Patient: sex M, age 68
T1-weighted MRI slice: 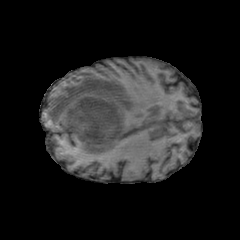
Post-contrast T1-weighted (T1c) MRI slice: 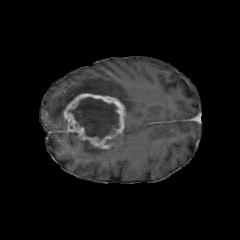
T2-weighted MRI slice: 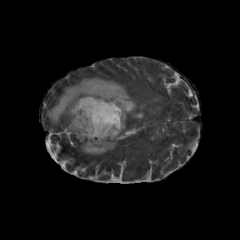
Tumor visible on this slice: yes
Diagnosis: Glioblastoma, IDH-wildtype
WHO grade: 4